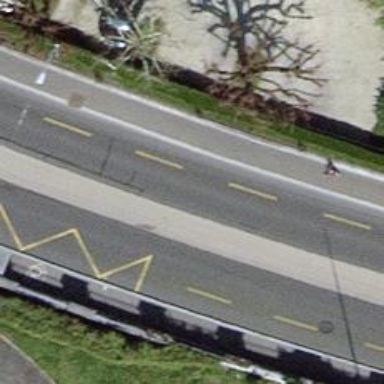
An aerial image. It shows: Trolleybus stop position for public transport.